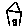
Label: house